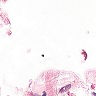
Metastatic tissue present: no